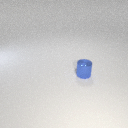
small blue metal cylinder